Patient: sex M, age 74
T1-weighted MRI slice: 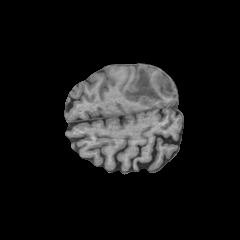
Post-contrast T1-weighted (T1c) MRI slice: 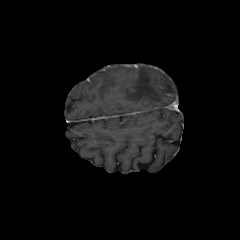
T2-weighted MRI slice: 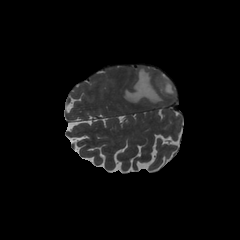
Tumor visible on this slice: yes
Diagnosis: Glioblastoma, IDH-wildtype
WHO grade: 4